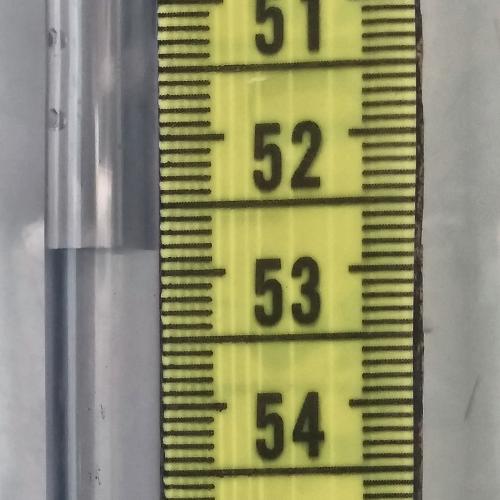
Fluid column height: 52.8 cm